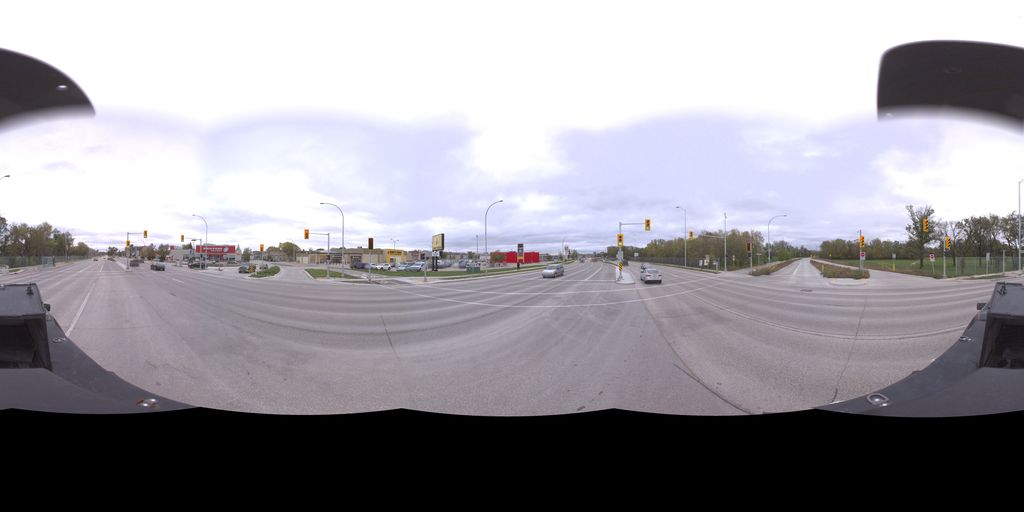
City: winnipeg